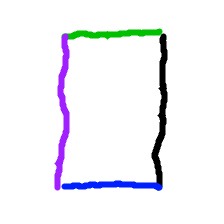
Shape: rectangle